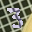
Label: 3